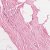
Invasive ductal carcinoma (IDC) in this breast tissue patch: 0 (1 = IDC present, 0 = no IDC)